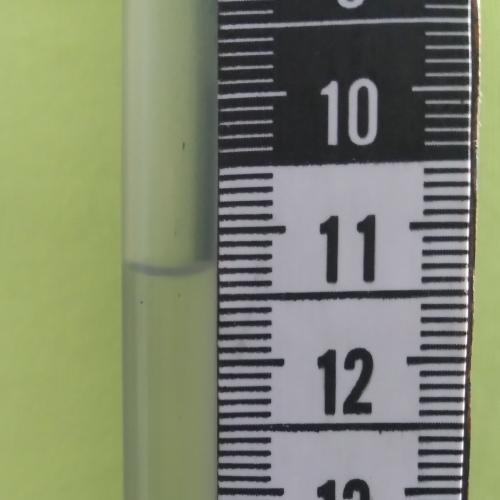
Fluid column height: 11.3 cm